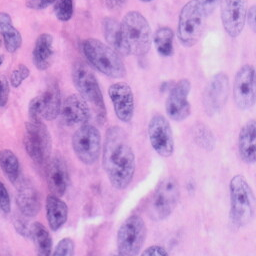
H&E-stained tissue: Skin